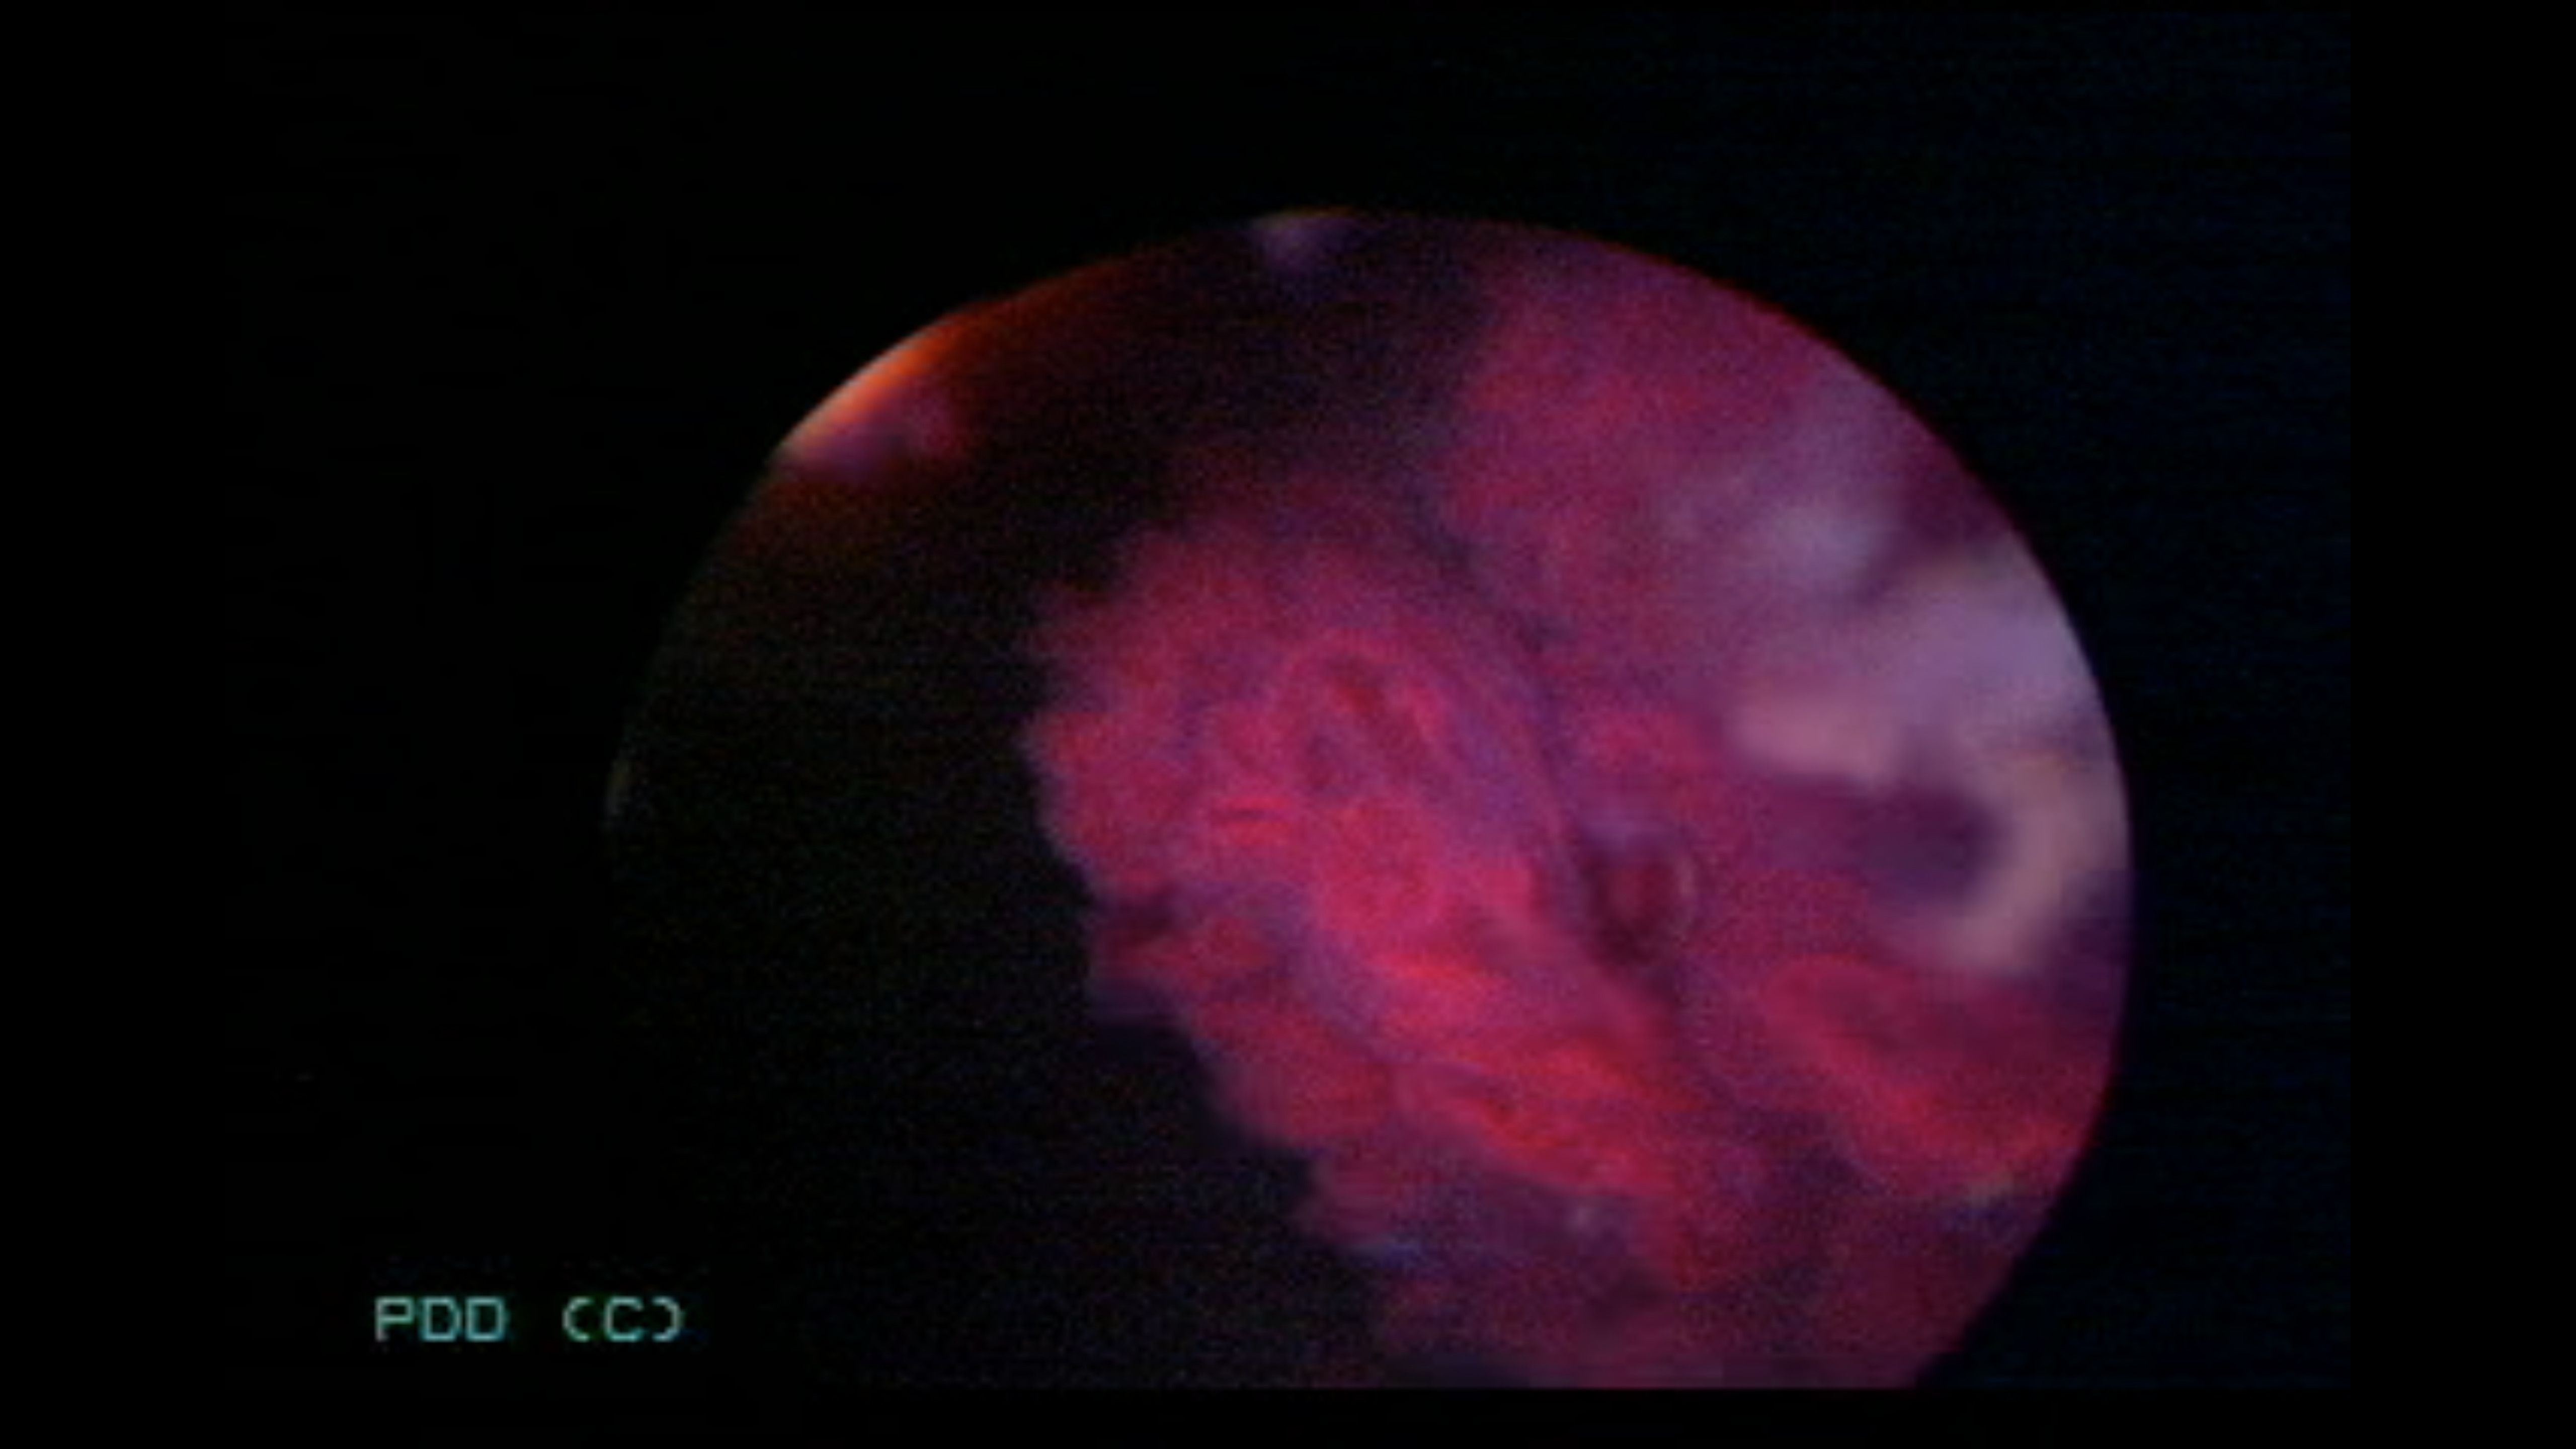
Modality: BLC
Class: Malignant
Subclass: HighGradePapillary
Lesion: Multifocal
Multifocal: 2 to 7
Stage: T2
Morphology: Papillary
Bladder cancer association: Yes